Question: I am using the following code to share my sessions between PHP and Node.JS.
<URL>
What the problem is, is that as I have to include it at the beginning of every script, I get a weird problem:
Basically somewhere along that code there is that , breaking some AJAX functions that I use (sharing small text bits between client and server).
I am having a hard time finding this ugly line; can you find it?
It is important to note that the line must be exactly in this file and not in
'''
require("$appDirectory/vars/lib/Predis/Autoloader.php");
'''
as I tried removing the predis client, too.
Thanks in advance.
Screenshot: <URL> : line 1 is the problem:

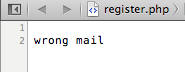
Answer: Perhaps a new line after '?>' somewhere